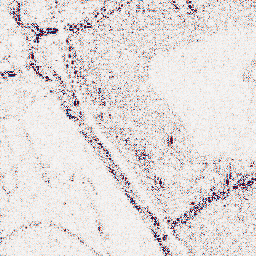
Category: wavelet
Decomposition family: wavelet_reverse_biorthogonal
Decomposition parameters: wavelet: rbio5.5
level: 1
Upsampling method: bicubic_3x
Upsampling parameters: scale: 3
Upsampling scale: 3